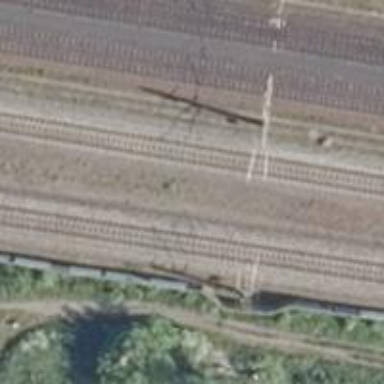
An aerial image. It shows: Milestone along the railway track with catenary mast.